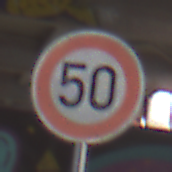
Verkehrszeichen: Geschwindigkeit50
Umgebung: Roofed, Special
Tageszeit: Midday
Wetter: Overcast
Licht: Natural
Jahreszeit: NotSpecified
Kontrast: MediumContrast